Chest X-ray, AP view. Patient: 53 years old, sex F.
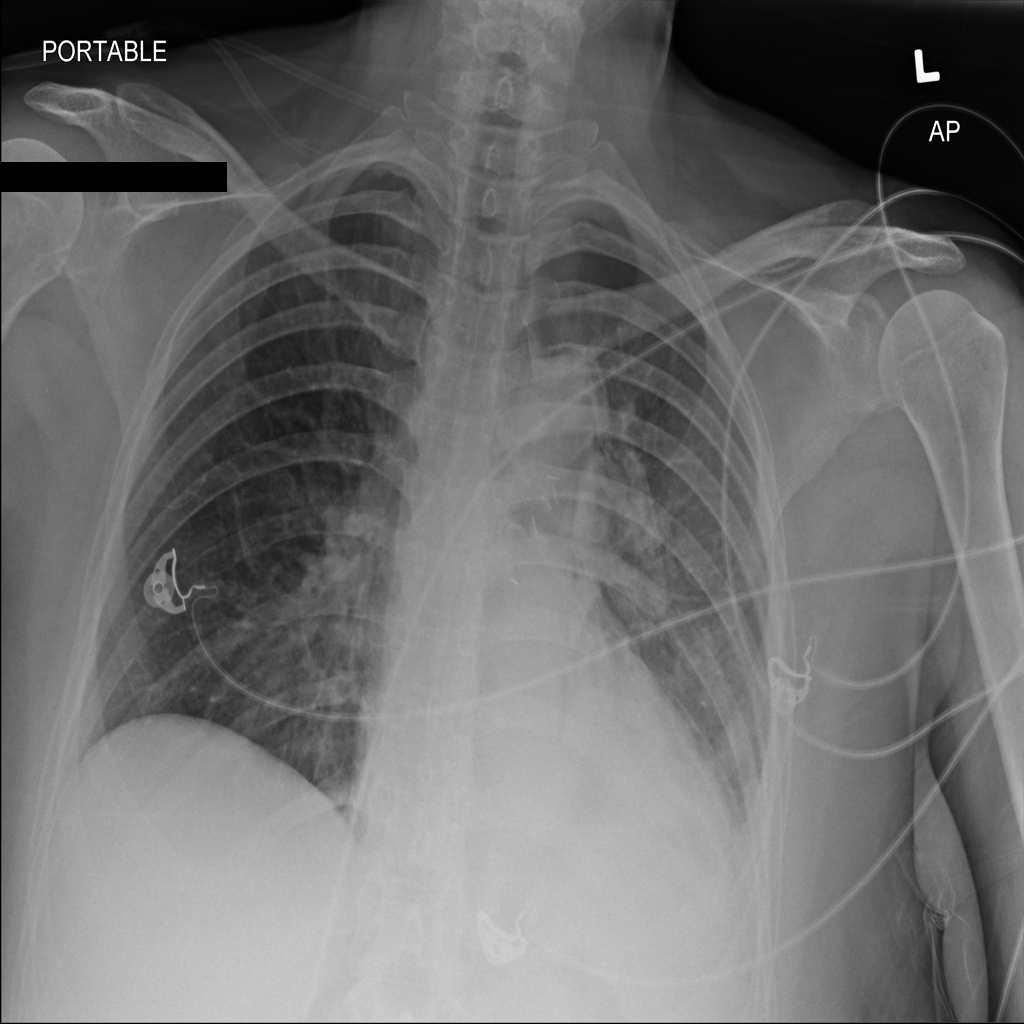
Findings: Atelectasis, Effusion, Infiltration